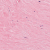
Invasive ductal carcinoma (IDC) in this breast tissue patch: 0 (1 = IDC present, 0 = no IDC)